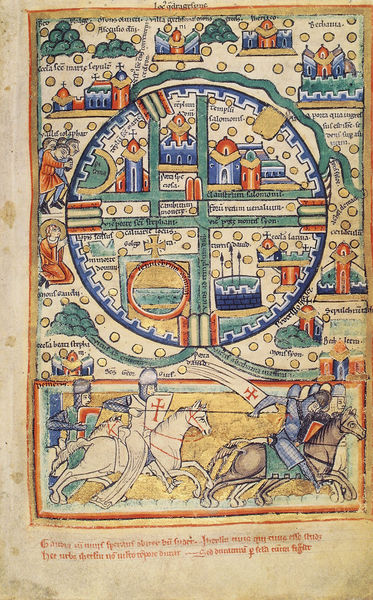
Titel: Fragment von Psaltern
Standort: Herkunftsort: Saint-Bertin (EU - F)
Institution: Den Haag, Koninklijke Bibliotheek
Schlagwörter: kampf, wasser, fluss, stadt, gebäude, häuser, kirche, kreis, pferd, reiter, turm, schrift, fahne, berge, mauer, banner, lanze, zinnen, schild, buch, kugeln, helm, ritter, karte, kreuzzug, flüsse, buchmalerei, weltkarte, kreuzritter, turnier, erdkreis, himmlisches jerusalem